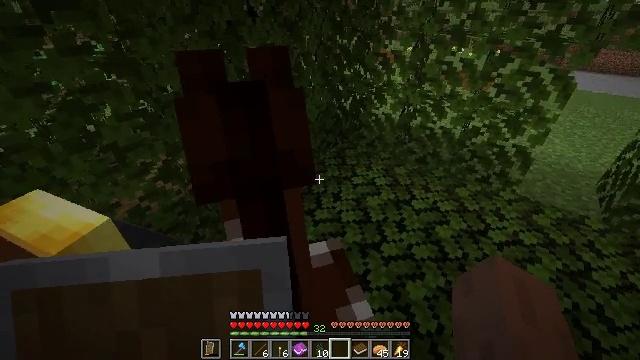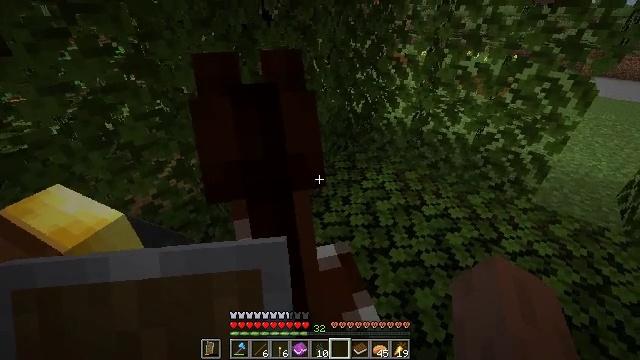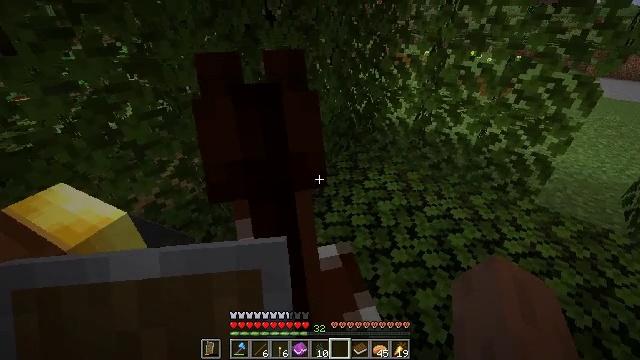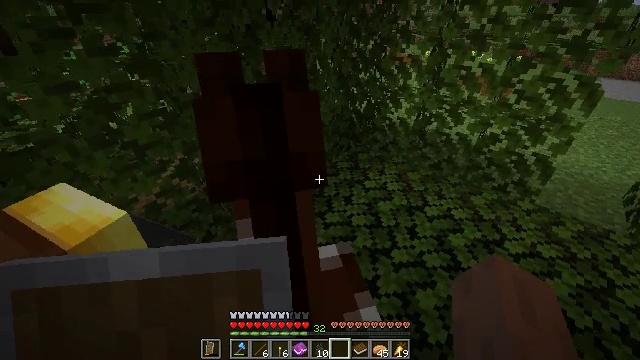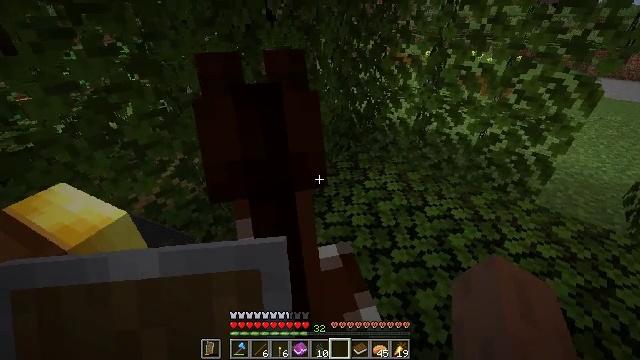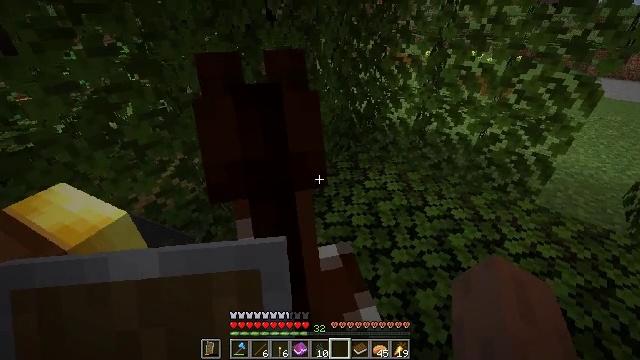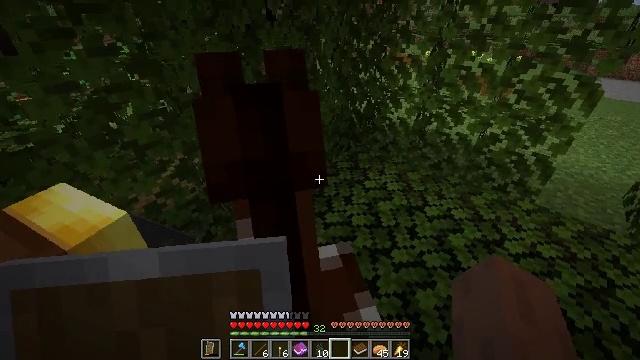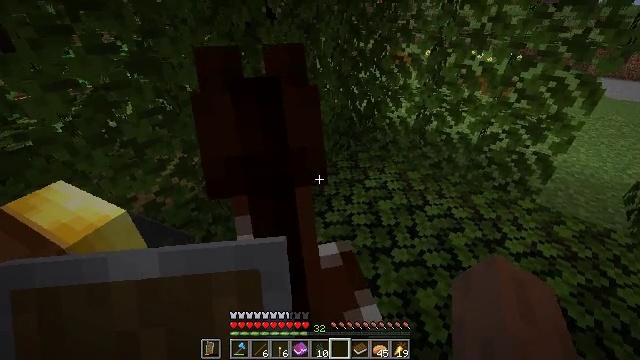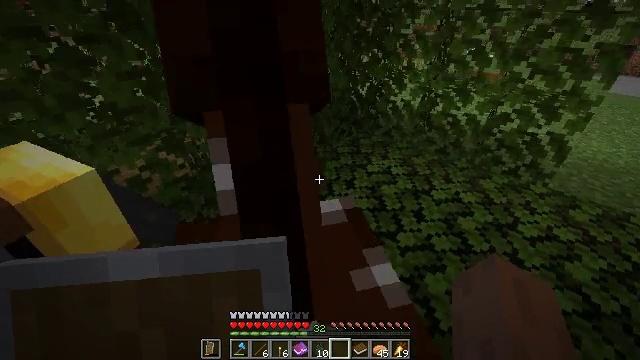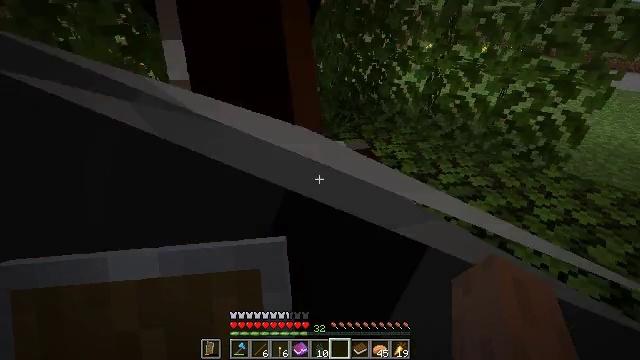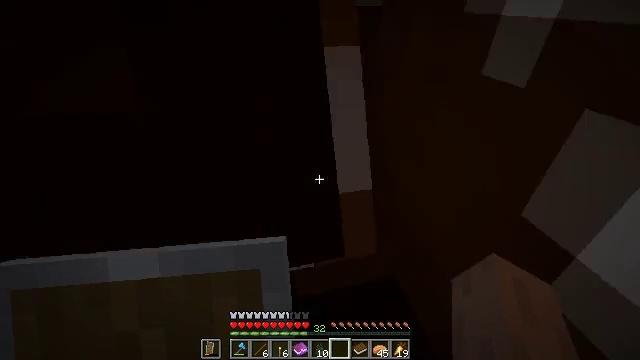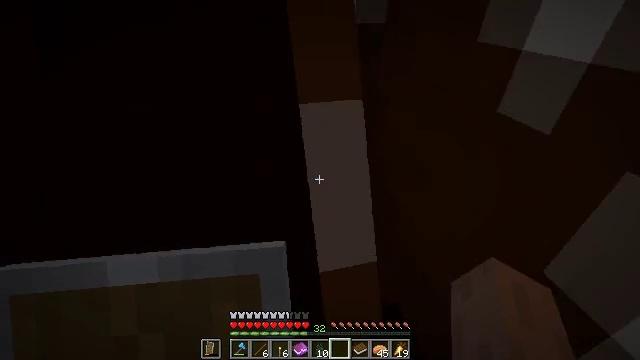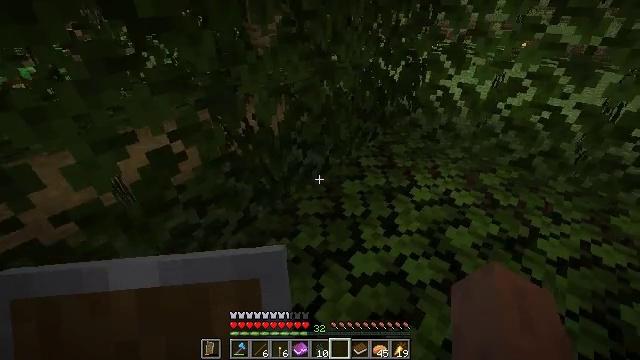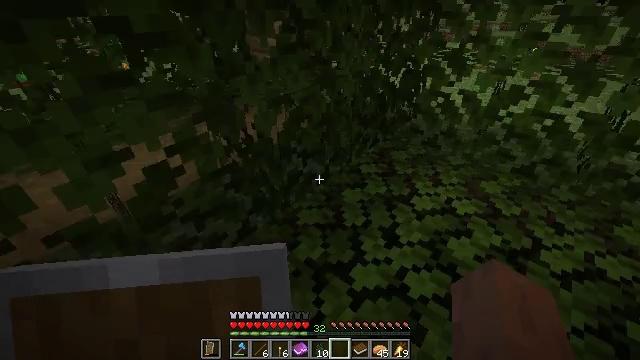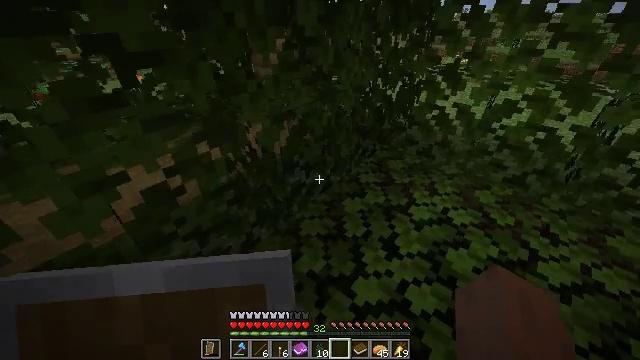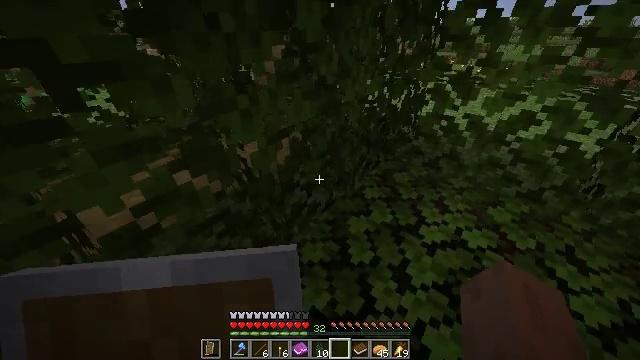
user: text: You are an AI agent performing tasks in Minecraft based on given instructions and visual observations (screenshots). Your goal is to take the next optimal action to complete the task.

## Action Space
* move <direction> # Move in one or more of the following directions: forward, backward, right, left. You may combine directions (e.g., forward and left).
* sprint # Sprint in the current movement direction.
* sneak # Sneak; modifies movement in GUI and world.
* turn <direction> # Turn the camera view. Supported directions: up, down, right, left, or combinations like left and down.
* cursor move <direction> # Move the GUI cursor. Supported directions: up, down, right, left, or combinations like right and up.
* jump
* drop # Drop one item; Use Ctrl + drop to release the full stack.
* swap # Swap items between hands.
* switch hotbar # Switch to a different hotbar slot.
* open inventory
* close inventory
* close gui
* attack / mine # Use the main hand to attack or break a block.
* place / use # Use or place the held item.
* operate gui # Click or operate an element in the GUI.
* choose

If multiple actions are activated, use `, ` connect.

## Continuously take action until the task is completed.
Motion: motion action
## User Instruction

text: Drop a suspicious stew.
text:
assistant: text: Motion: move forward, turn left
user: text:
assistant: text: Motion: move forward
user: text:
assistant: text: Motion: no_op
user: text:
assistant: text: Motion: move forward
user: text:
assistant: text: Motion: move forward
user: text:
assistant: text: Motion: move forward, sneak
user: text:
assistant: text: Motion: move forward, sneak
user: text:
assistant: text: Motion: move forward, sneak
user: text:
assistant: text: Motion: move forward, sneak
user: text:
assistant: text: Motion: no_op
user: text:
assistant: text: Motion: move forward
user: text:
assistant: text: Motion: move forward, sprint
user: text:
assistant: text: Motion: move forward, sprint
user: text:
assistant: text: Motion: move forward, sprint
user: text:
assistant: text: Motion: move forward
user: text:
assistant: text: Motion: no_op
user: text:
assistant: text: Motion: no_op
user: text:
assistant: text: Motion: turn left and up
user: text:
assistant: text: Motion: turn left and down
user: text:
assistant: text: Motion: turn left and down
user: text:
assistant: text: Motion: move back, turn left and up
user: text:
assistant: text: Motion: move back, turn left and up
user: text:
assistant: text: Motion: move back, turn left and up, use / place
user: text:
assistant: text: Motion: move back, turn left and up, use / place
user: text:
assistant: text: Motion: move back, turn left and up, use / place
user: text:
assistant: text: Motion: turn up
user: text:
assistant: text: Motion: turn up
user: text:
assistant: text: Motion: turn up
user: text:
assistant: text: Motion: use / place
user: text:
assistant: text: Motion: use / place